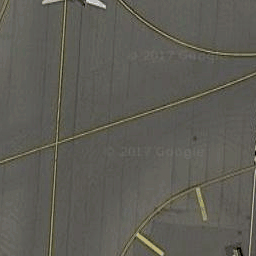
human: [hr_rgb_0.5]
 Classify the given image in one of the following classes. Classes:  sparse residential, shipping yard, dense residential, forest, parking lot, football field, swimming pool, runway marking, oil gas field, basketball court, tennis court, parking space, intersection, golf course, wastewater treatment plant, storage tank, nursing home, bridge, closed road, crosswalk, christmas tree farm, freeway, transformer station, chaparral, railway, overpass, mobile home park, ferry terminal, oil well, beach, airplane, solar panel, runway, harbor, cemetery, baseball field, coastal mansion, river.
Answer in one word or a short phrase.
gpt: runway marking